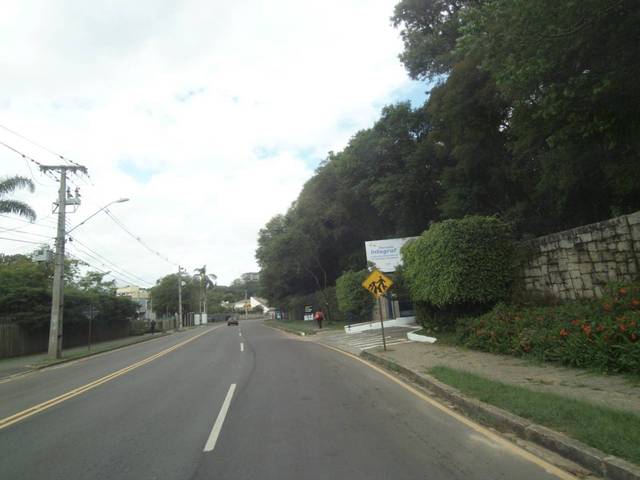
Region: Brazil
Coordinates: -25.387, -49.27